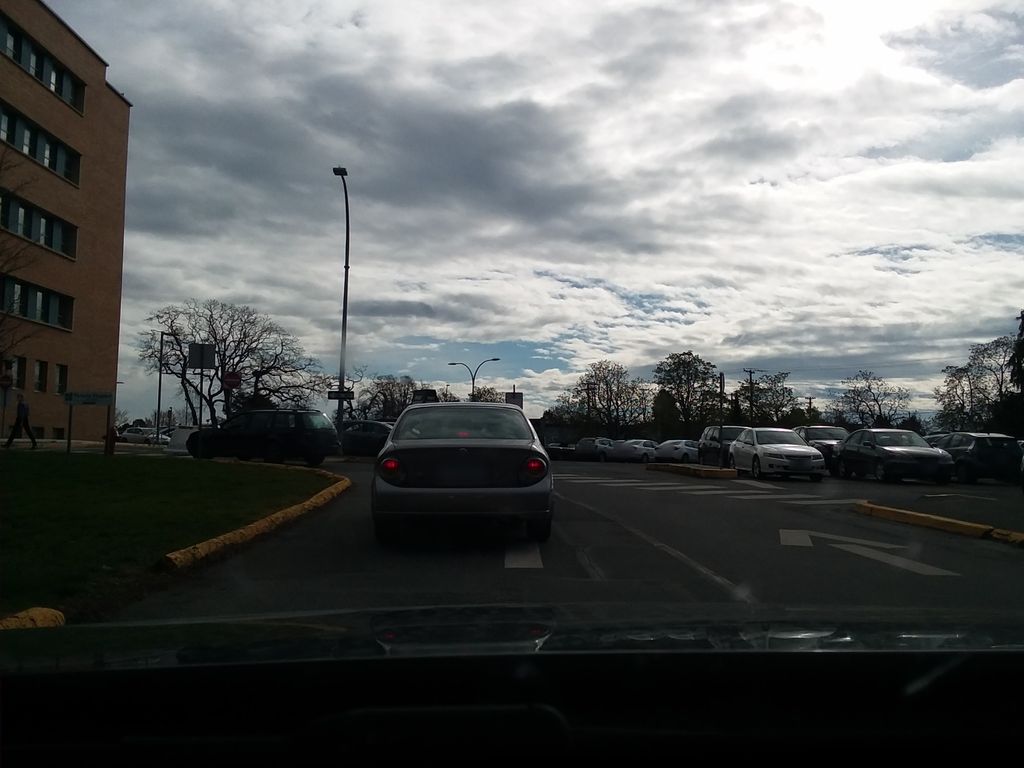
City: victoria